Interaction volume radius: 10 \u00c5
Interaction volume height: 10 \u00c5
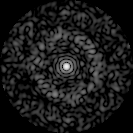
Disorder parameter: 0.8063